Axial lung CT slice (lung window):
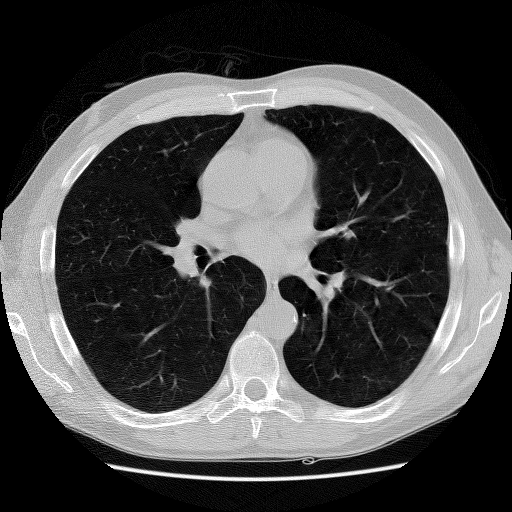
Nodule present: no